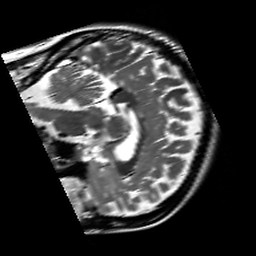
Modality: T2w
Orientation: sagittal
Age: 26
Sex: female
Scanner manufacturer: siemens
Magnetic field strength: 3 T
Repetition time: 7 s
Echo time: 0.09 s